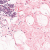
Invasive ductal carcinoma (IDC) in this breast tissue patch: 0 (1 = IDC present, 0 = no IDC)